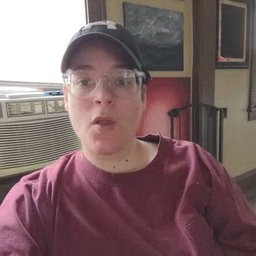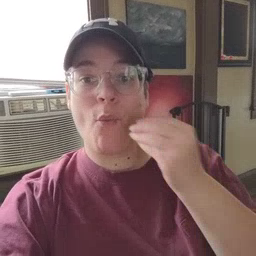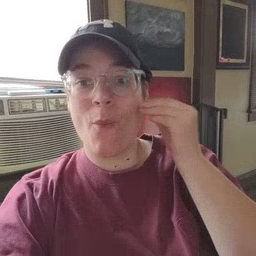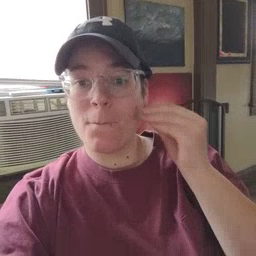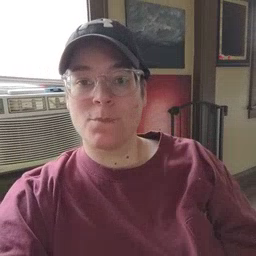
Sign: home